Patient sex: M
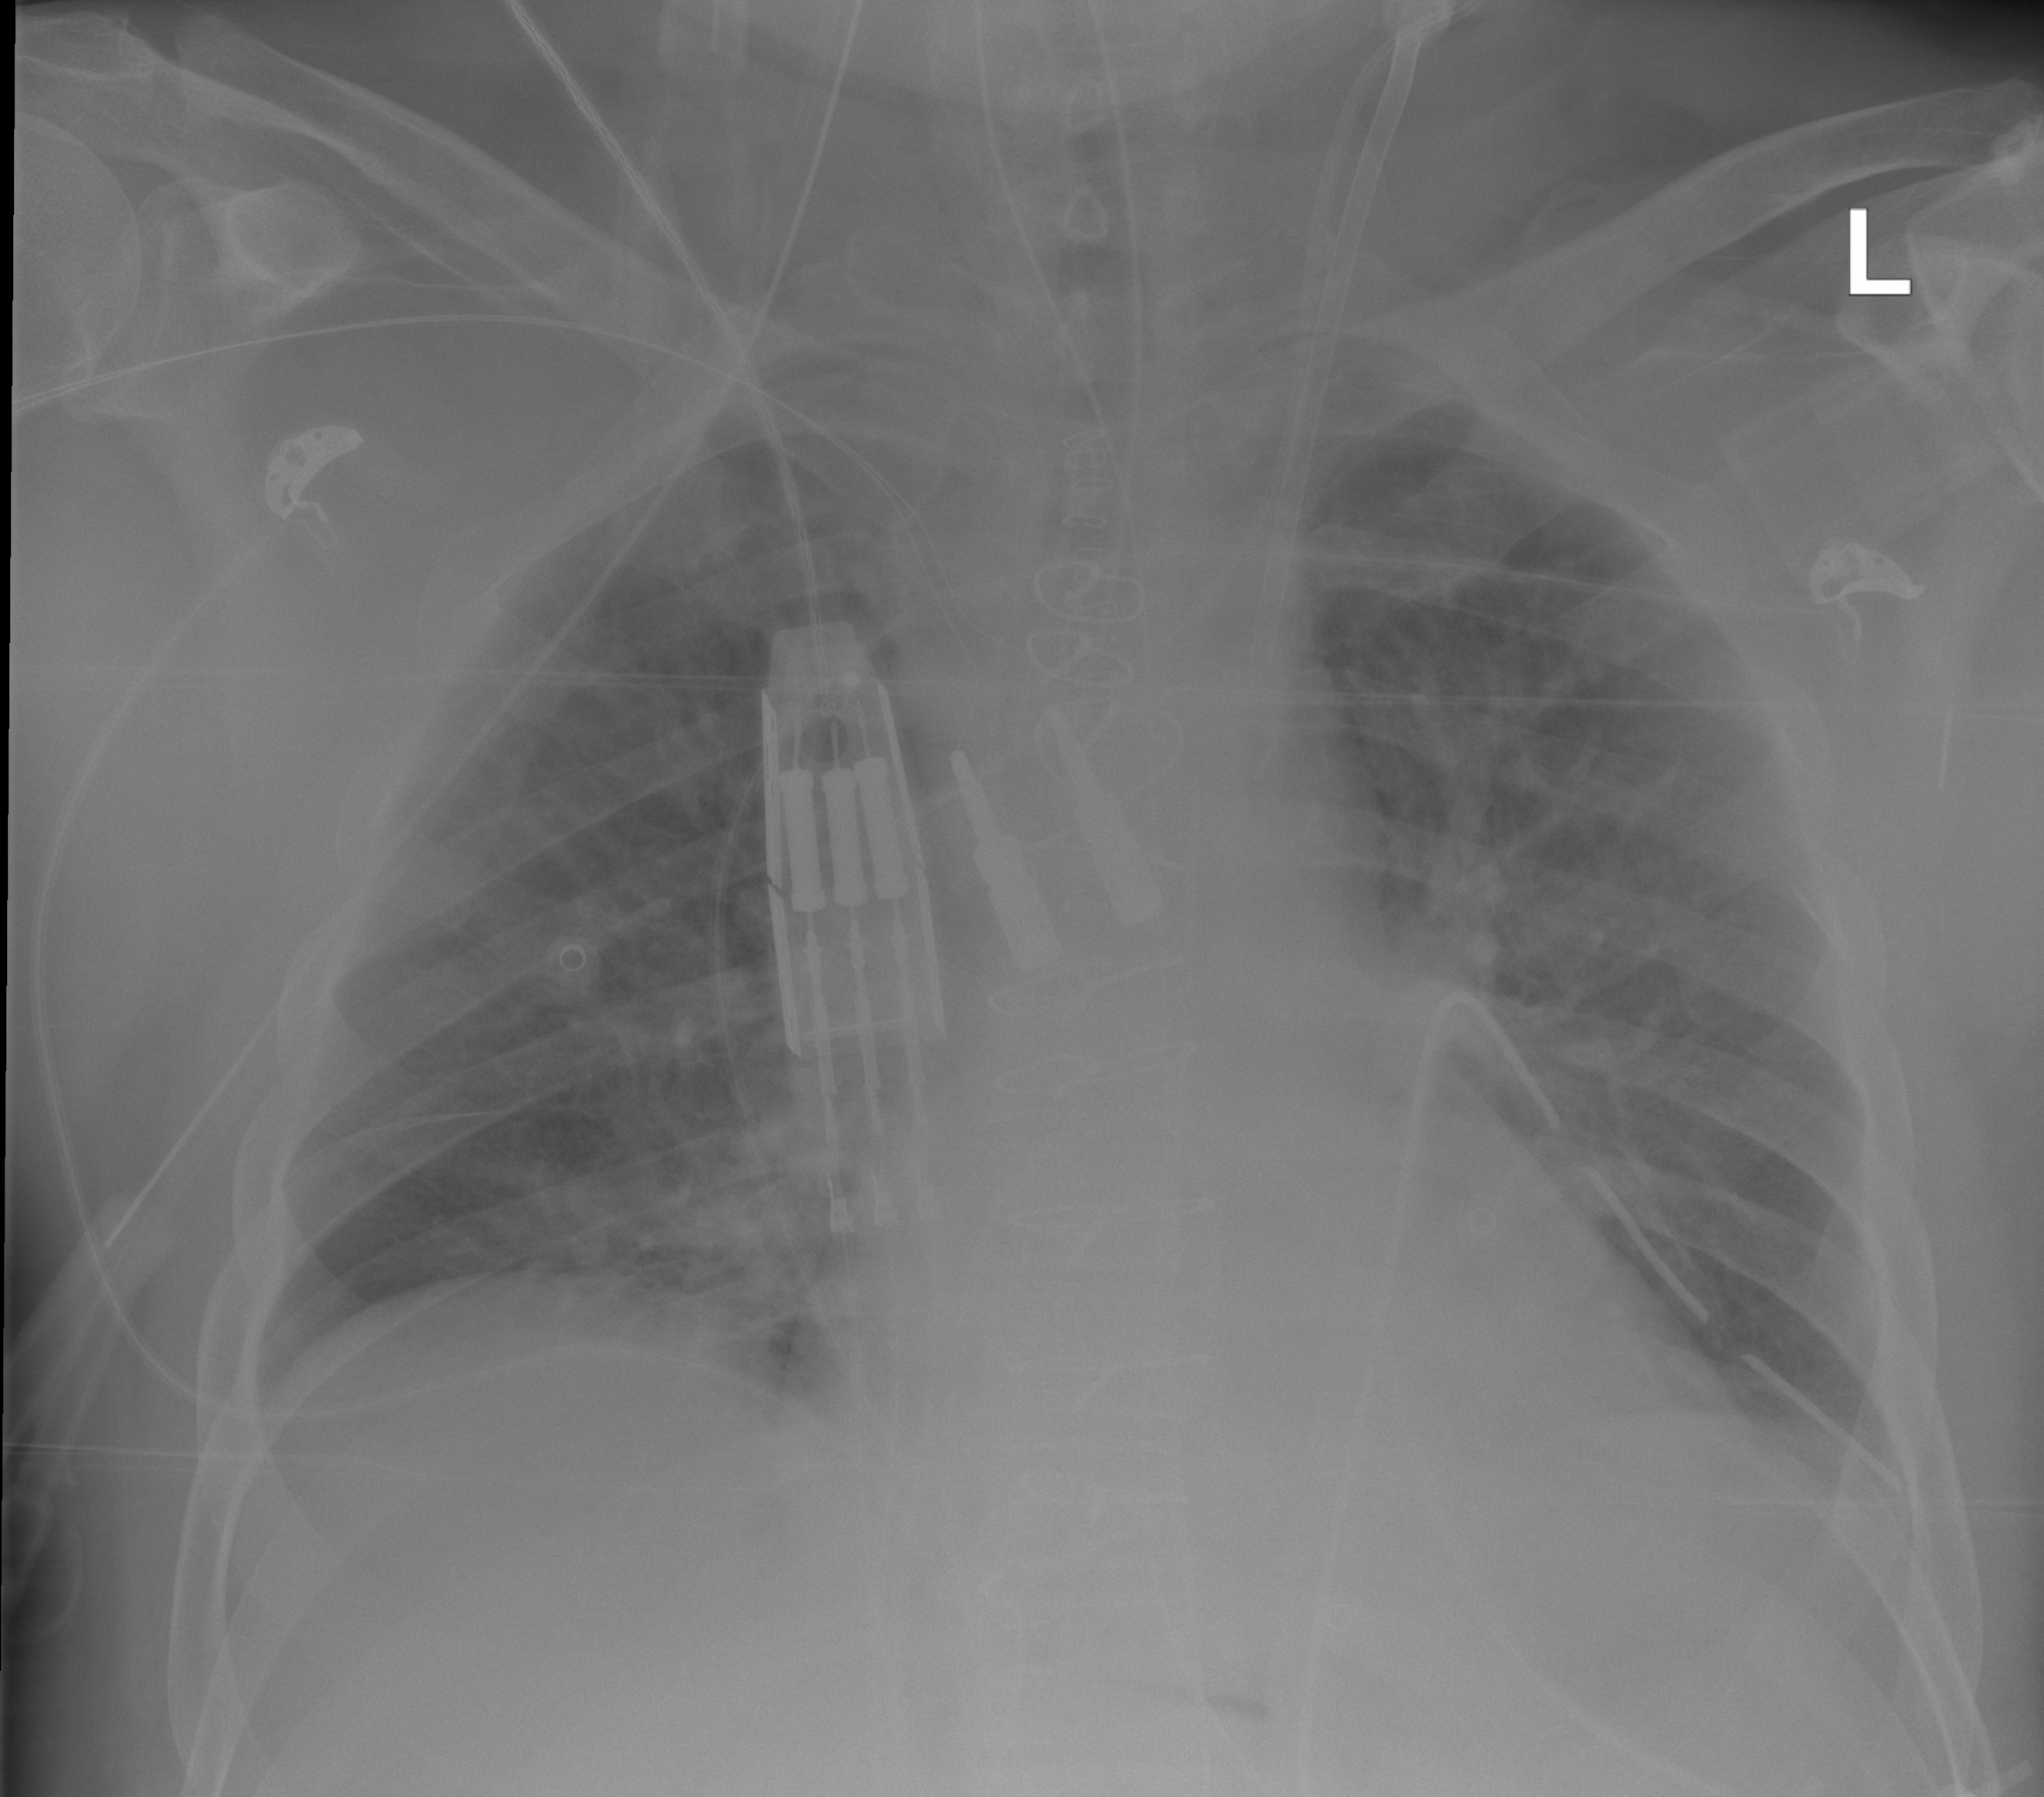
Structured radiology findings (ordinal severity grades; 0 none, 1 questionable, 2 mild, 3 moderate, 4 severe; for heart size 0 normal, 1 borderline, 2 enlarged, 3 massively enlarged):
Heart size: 0
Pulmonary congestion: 0
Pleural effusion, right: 0
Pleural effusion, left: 0
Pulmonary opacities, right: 2
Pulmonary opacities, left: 0
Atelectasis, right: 0
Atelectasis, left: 0